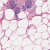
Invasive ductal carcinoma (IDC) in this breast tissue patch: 1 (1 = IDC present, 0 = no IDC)